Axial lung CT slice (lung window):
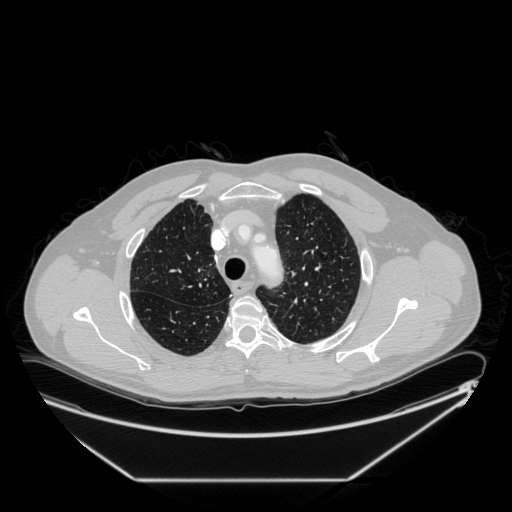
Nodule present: no